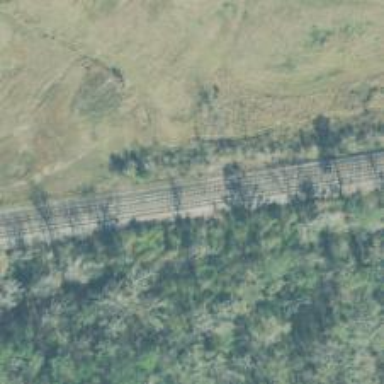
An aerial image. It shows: Railway track.